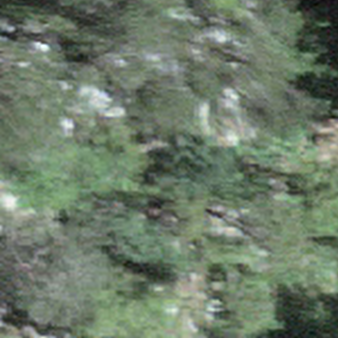
Label: other